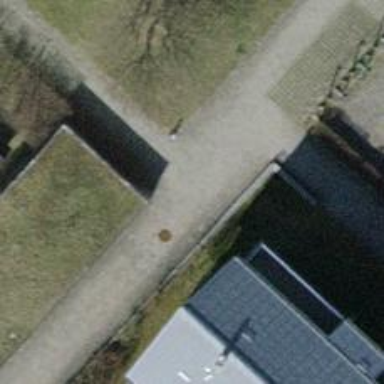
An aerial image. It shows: Footway made of paving stones.